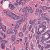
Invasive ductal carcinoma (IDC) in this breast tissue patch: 1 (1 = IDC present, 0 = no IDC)